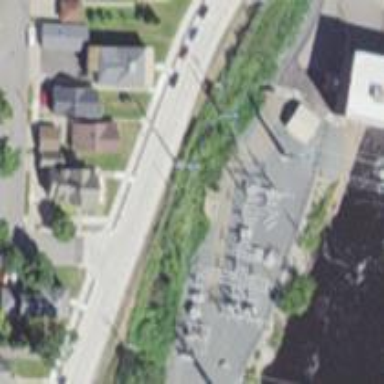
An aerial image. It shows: Power substation.